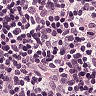
Metastatic tissue present: no